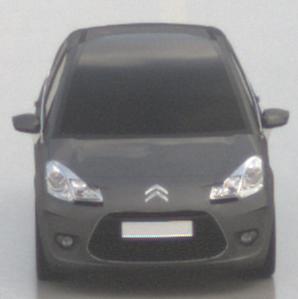
Make: Citroen
Model: C3 1.1
Detailed model: C3 (II)
Model produced from: 2010/01
Model produced until: 2012/03
Doors: 5
Color: gray
Road condition: wet road
Daytime: midday
Contrast: low contrast